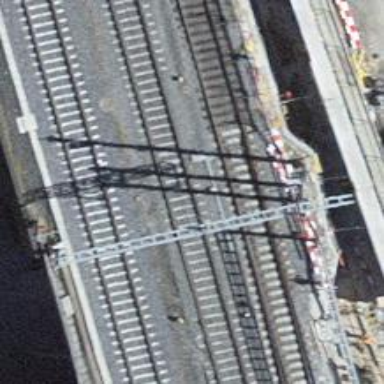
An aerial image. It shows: Siding railway track with electrified contact line.